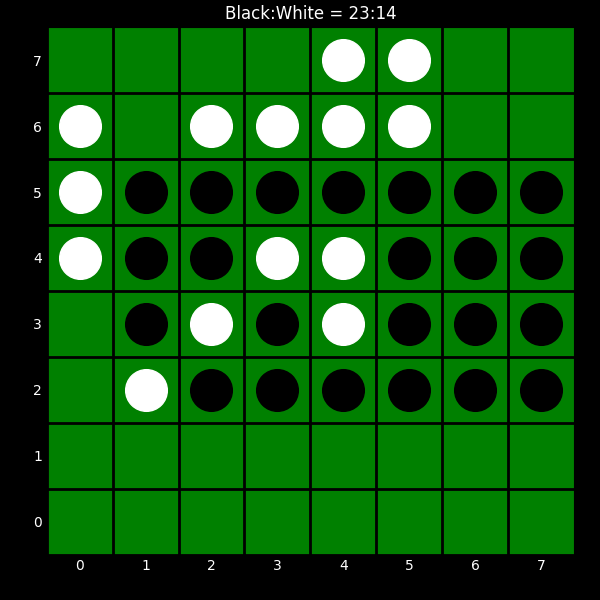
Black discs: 23
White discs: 14